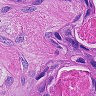
Metastatic tissue present: yes